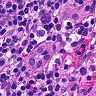
Metastatic tissue present: no